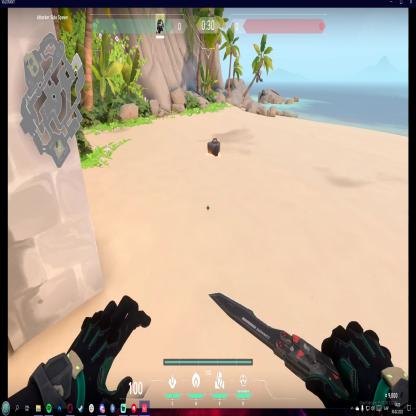
Label: dropped spike